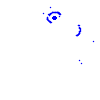
Particle: electron